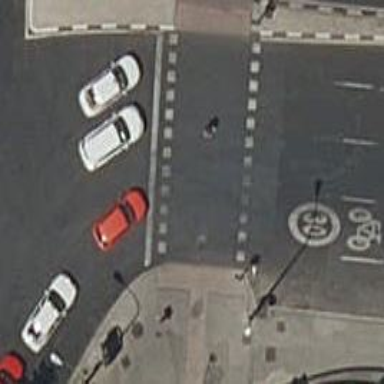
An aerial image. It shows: Road crossing with traffic signals.